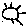
Label: sun